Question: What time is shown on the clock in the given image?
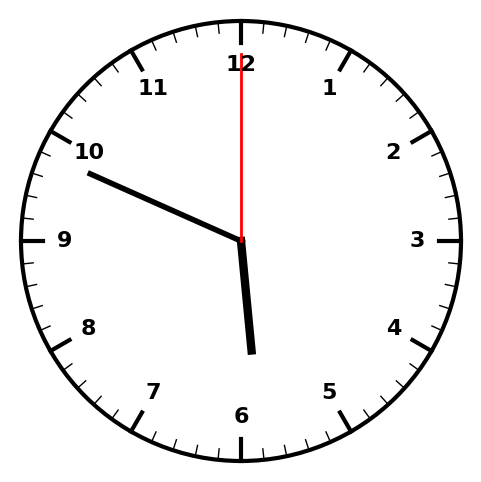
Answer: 05:49:00